Aerial crown-view tile of a tropical tree (Barro Colorado Island, Panama), acquired 20250217:
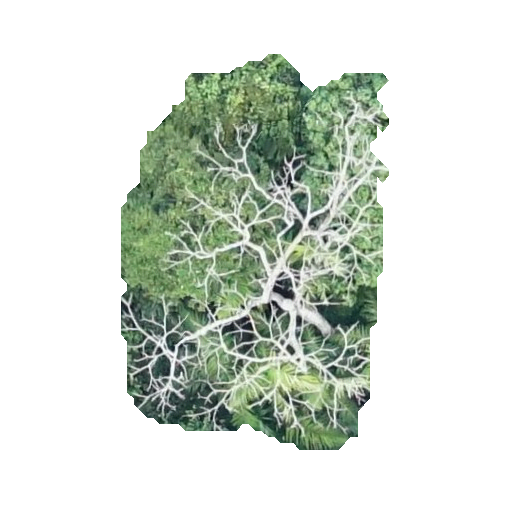
Species: Alseis blackiana
GBIF accepted scientific name: Alseis blackiana
Crown area: 125.928 m²